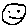
Label: smiley face